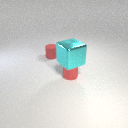
small red rubber cylinder to the left of small red metal cylinder